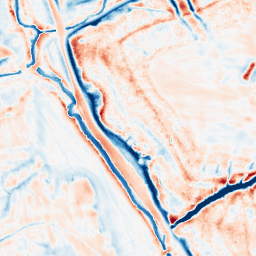
Category: edge_preserving
Decomposition family: bilateral
Decomposition parameters: d: 21
sigma_color: 50
sigma_space: 25
Upsampling method: bspline
Upsampling parameters: scale: 4
Upsampling scale: 4